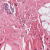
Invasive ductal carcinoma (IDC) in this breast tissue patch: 0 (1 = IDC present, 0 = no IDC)